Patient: sex M, age 65
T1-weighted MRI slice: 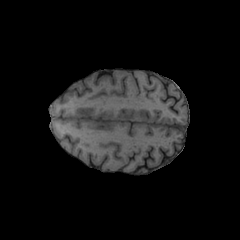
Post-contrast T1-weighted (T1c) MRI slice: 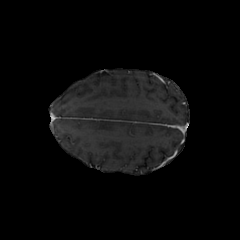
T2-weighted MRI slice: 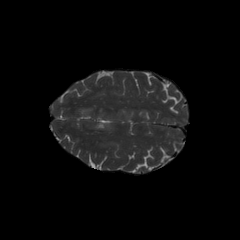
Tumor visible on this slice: no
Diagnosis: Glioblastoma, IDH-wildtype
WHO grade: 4